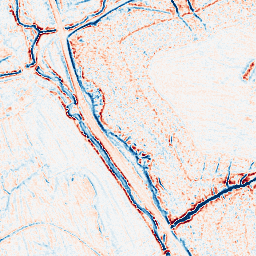
Category: edge_preserving
Decomposition family: anisotropic_diffusion
Decomposition parameters: iterations: 5
kappa: 100
gamma: 0.2
Upsampling method: cubic_mitchell
Upsampling parameters: scale: 2
Upsampling scale: 2